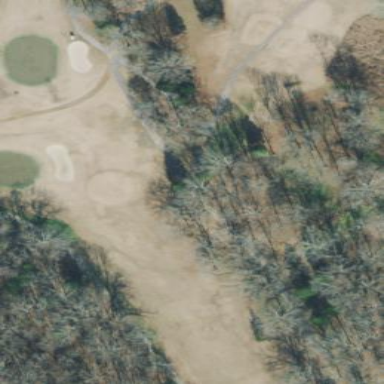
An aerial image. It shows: Golf fairway in the image.